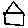
Label: house